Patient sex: F
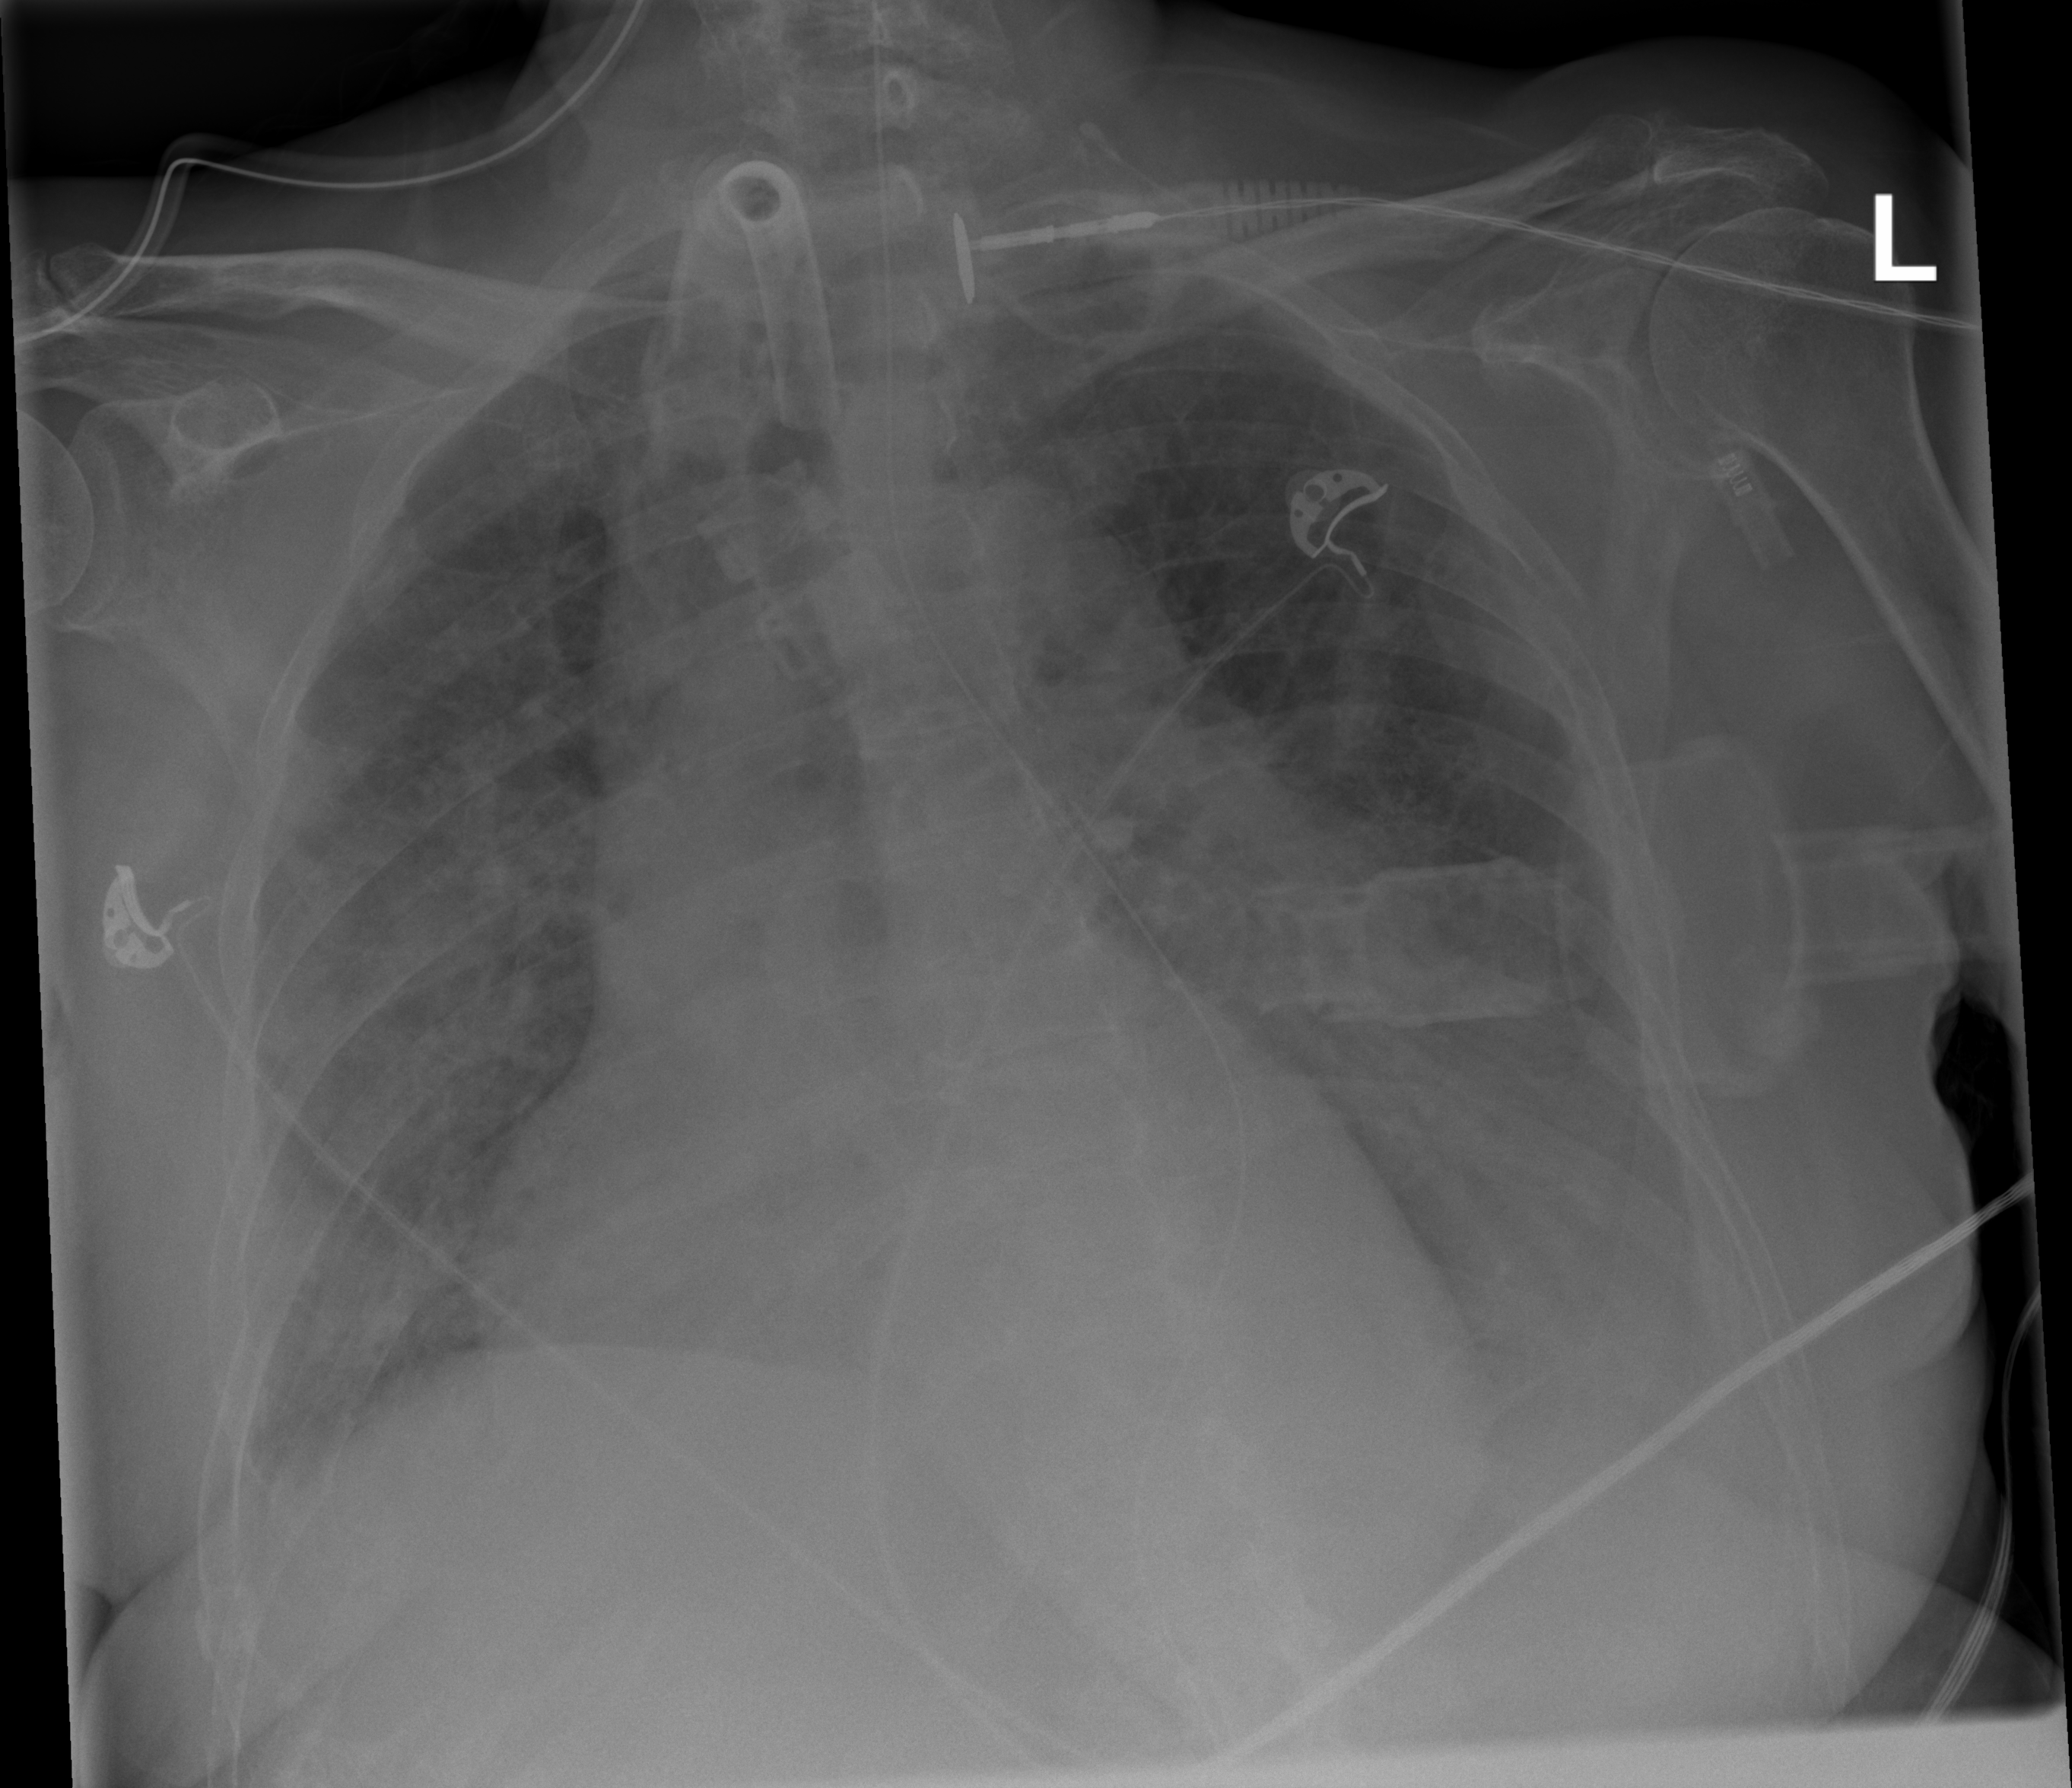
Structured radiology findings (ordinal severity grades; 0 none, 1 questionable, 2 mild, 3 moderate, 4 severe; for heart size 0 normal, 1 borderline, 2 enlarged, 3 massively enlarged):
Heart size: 2
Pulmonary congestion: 2
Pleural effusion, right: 2
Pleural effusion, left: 3
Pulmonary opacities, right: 3
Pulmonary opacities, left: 2
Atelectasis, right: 2
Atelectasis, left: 2